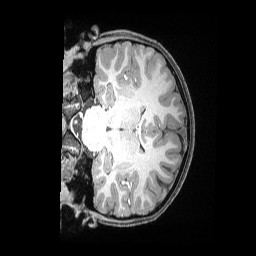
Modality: T1w
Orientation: coronal
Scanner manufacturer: siemens
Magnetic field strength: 3 T
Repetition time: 2.53 s
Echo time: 0.00169 s